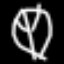
Label: leaf